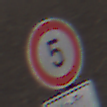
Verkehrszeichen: Geschwindigkeit5
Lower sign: ZeitangabenMitBeschraenkungAufWochentage2
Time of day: MorningAfternoon
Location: Outdoor (Nature)
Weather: Overcast
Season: NotSpecified
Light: Natural